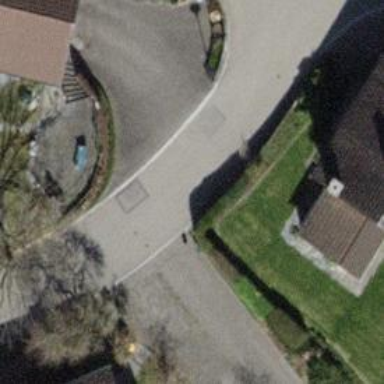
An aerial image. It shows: Hedge barrier.